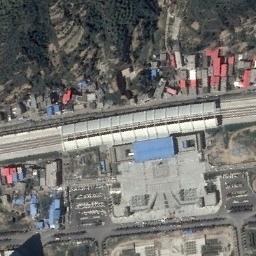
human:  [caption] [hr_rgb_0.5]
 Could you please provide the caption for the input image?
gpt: The railway station has some railways, A big building, Some parking lots and a square .

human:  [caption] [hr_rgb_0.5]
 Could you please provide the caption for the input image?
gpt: Many buildings are beside the railway station .

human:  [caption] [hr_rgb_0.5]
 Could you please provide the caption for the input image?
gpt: The railway station is next to some buildings and trees .

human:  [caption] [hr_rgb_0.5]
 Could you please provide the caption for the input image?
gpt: A well-equipped railway station in a crowded city .

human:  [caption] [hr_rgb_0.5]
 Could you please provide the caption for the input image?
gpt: There are some buildings and green trees near the railway station .